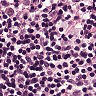
Metastatic tissue present: no